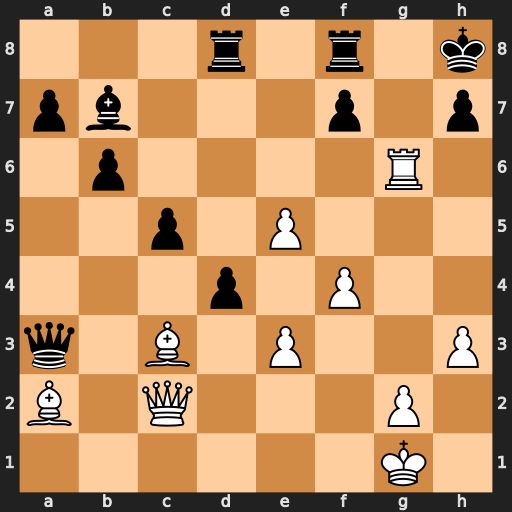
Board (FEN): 3r1r1k/pb3p1p/1p4R1/2p1P3/3p1P2/q1B1P2P/B1Q3P1/6K1
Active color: w
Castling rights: -
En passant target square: -
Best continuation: Rh6 f5 exf6